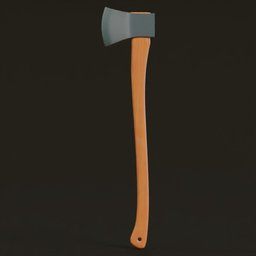
Label: tools